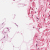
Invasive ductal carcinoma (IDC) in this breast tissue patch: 0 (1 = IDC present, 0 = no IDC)